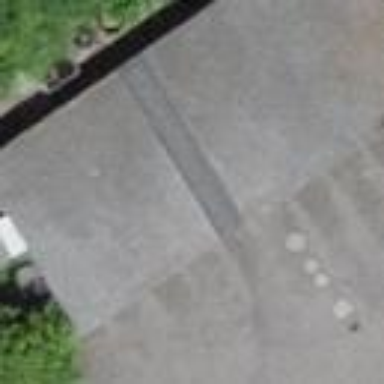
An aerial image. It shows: Group of garages.